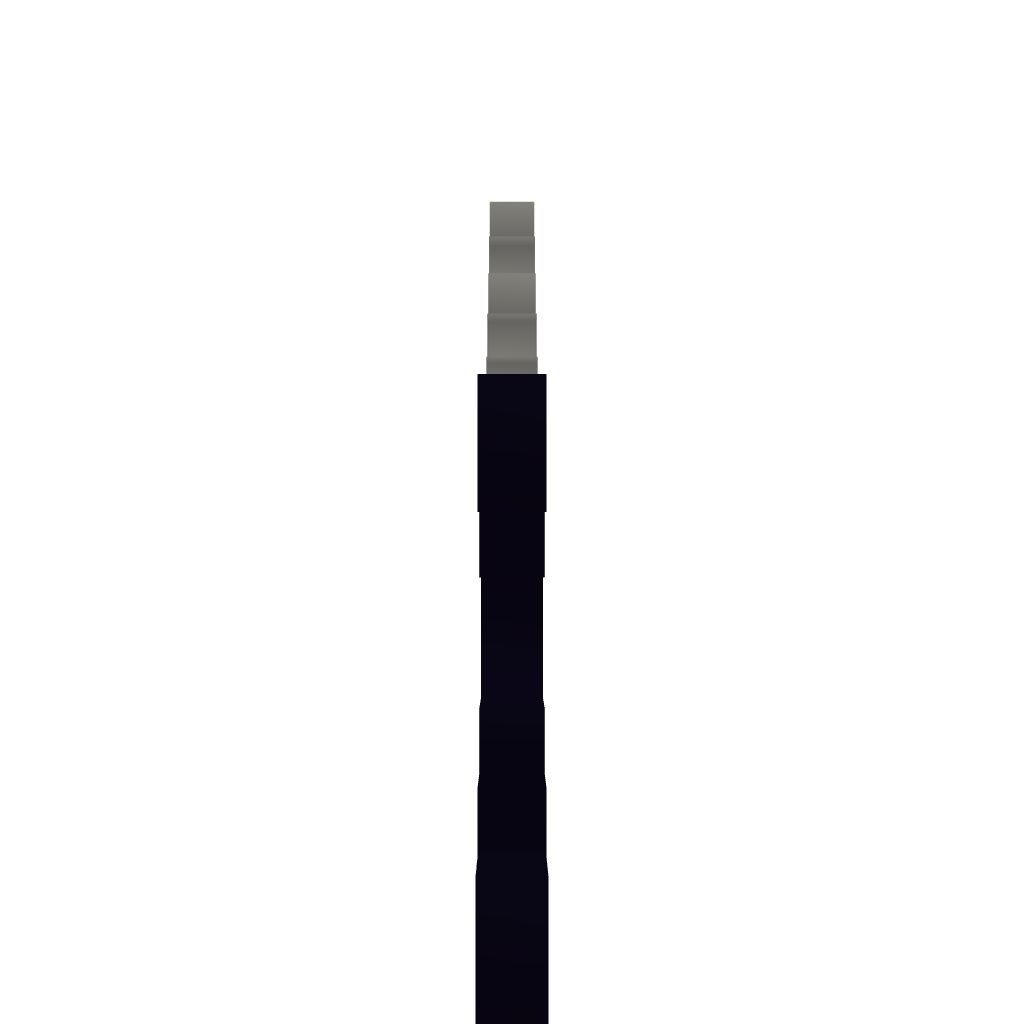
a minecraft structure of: Ice sword